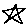
Label: star